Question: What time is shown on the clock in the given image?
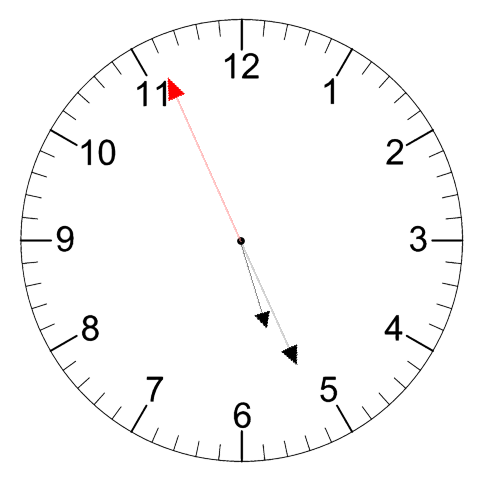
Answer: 05:25:56